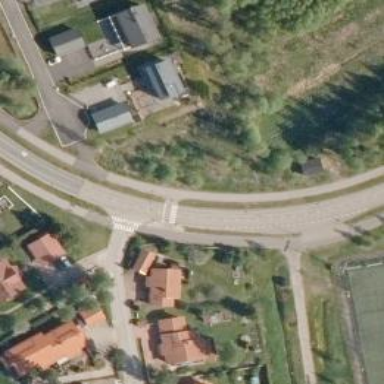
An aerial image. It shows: Asphalt cycleway with crossing.